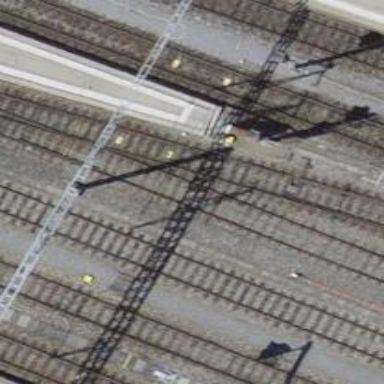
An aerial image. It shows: Railway signal.